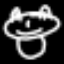
Label: frog